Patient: sex F, age 33
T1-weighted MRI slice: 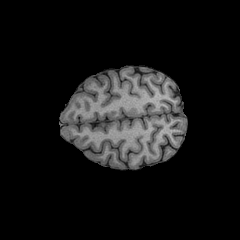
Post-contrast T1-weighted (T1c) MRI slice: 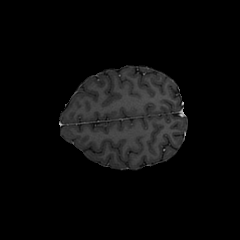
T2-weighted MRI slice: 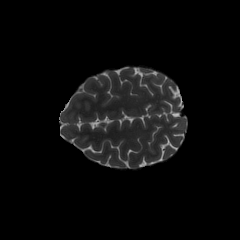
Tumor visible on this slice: no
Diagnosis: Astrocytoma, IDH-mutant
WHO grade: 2